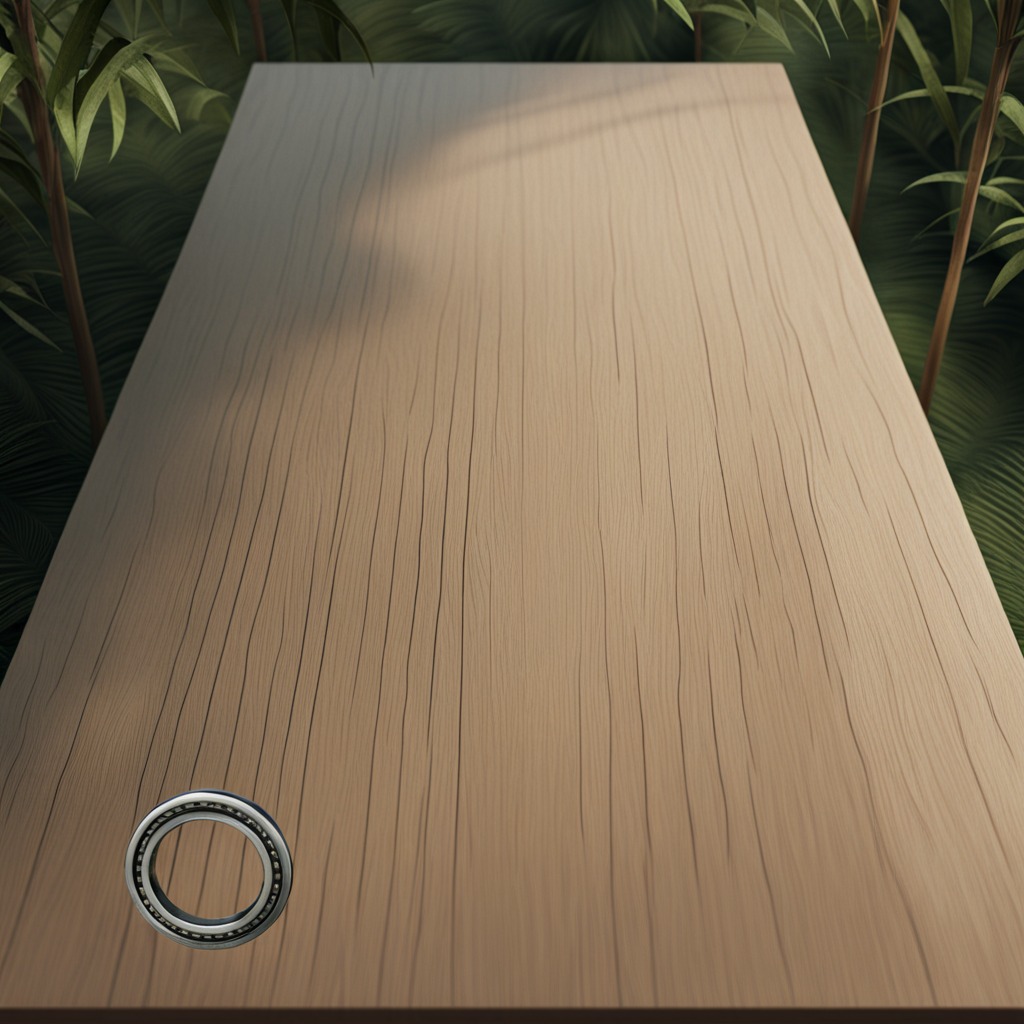
A metal ball bearing is lying on the wooden table.